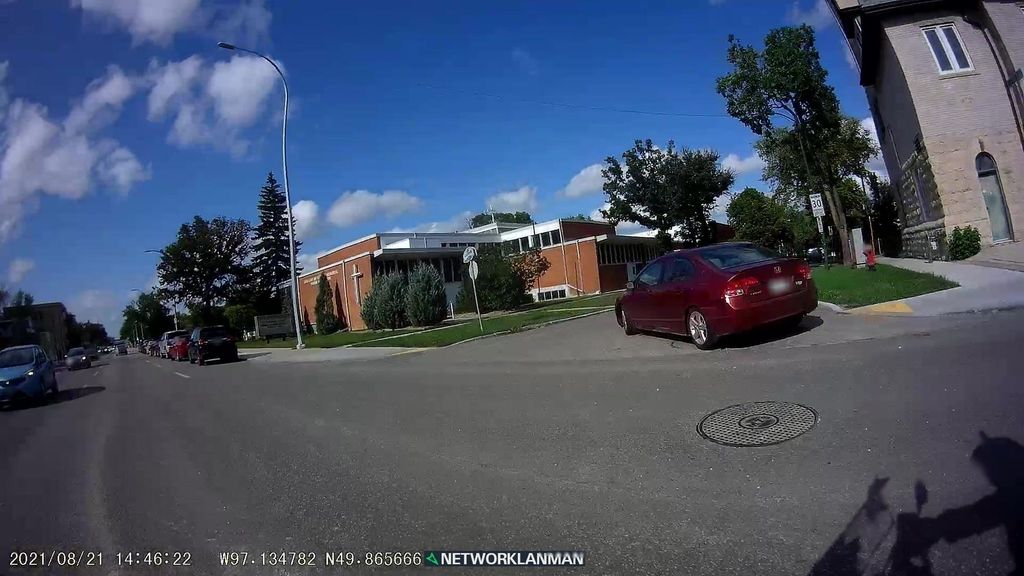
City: winnipeg